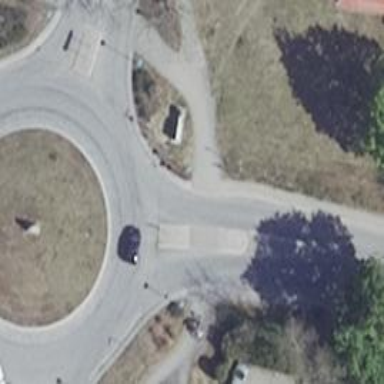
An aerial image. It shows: Unmarked crossing with pedestrian island.